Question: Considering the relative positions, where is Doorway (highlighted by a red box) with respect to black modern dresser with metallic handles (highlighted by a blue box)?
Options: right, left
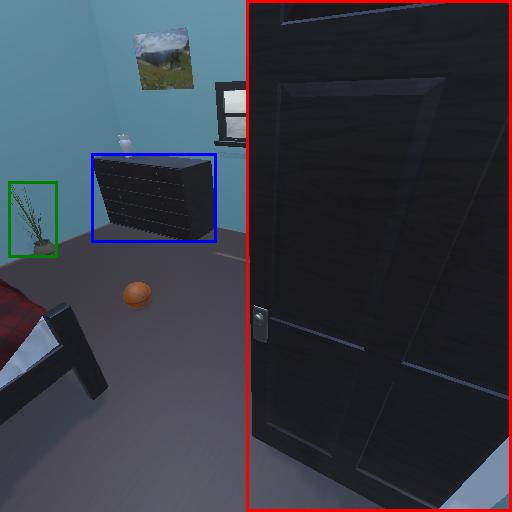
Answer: right